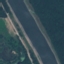
Land use / land cover: River